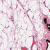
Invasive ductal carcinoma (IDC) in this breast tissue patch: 0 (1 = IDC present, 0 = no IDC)